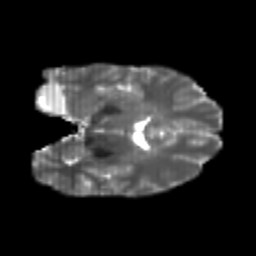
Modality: T2w
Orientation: coronal
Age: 20
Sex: female
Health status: healthy
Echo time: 0.074 s